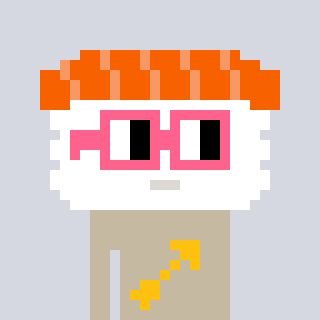
a pixel art character with square pink glasses, a nigiri-shaped head and a bege-colored body on a cool background